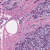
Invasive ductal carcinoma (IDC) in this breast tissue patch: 0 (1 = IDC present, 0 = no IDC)